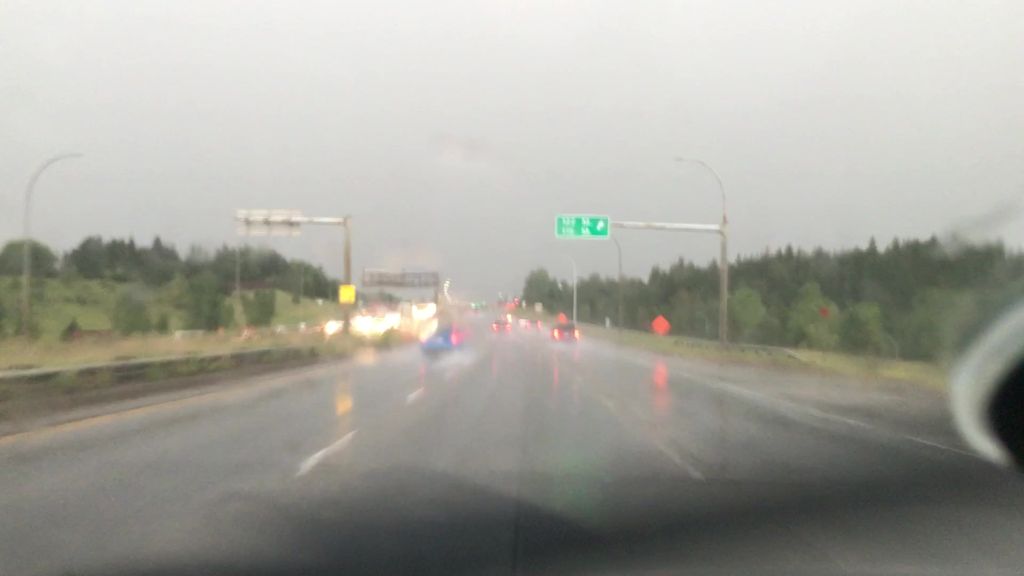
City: edmonton